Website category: sports
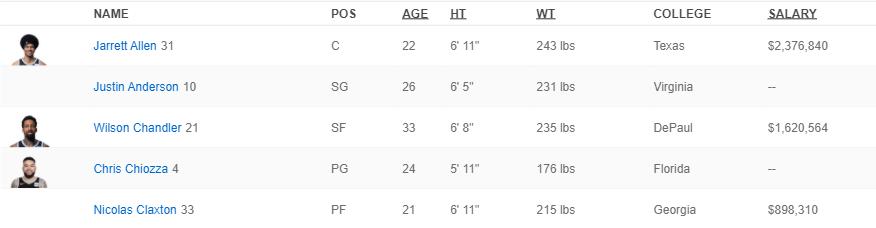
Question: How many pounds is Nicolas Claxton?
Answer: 215 lbs

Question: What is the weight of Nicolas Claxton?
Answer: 215 lbs

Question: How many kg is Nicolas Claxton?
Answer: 215 lbs

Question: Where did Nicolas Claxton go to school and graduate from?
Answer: Georgia

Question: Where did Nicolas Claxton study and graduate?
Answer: Georgia

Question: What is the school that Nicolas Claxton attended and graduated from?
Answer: Georgia

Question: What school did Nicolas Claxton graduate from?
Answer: Georgia

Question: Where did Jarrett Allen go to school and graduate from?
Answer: Texas

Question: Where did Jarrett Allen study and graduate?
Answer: Texas

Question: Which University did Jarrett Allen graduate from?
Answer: Texas

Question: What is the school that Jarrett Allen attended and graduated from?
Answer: Texas

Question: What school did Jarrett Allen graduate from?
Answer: Texas

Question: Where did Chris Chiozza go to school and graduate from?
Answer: Florida

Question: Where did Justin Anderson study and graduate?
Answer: Virginia

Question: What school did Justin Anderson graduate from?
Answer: Virginia

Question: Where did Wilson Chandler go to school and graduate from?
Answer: DePaul

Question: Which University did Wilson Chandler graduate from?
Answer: DePaul

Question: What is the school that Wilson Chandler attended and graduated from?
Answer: DePaul

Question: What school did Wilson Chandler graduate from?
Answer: DePaul

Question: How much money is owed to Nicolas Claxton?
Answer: $898,310

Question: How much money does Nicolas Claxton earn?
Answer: $898,310

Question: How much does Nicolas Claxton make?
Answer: $898,310

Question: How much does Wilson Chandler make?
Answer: $1,620,564

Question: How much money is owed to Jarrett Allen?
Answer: $2,376,840

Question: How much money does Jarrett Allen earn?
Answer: $2,376,840

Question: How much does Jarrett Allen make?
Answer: $2,376,840

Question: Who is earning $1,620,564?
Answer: Wilson Chandler

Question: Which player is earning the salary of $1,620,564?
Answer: Wilson Chandler

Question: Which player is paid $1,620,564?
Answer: Wilson Chandler

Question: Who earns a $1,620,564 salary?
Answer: Wilson Chandler

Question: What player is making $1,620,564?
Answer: Wilson Chandler

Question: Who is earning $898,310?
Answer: Nicolas Claxton

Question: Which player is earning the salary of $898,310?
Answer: Nicolas Claxton

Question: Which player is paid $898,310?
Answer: Nicolas Claxton

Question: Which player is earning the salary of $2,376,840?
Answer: Jarrett Allen

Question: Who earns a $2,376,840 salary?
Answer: Jarrett Allen

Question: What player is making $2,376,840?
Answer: Jarrett Allen

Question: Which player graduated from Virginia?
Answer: Justin Anderson

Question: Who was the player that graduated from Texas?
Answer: Jarrett Allen

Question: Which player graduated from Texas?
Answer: Jarrett Allen

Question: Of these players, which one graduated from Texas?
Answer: Jarrett Allen

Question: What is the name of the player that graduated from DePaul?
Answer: Wilson Chandler

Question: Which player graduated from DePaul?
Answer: Wilson Chandler

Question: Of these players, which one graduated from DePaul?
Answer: Wilson Chandler

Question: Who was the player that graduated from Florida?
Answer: Chris Chiozza

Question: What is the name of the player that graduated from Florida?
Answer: Chris Chiozza

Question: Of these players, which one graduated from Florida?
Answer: Chris Chiozza

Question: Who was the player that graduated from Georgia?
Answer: Nicolas Claxton

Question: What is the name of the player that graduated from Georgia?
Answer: Nicolas Claxton

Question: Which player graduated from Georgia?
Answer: Nicolas Claxton